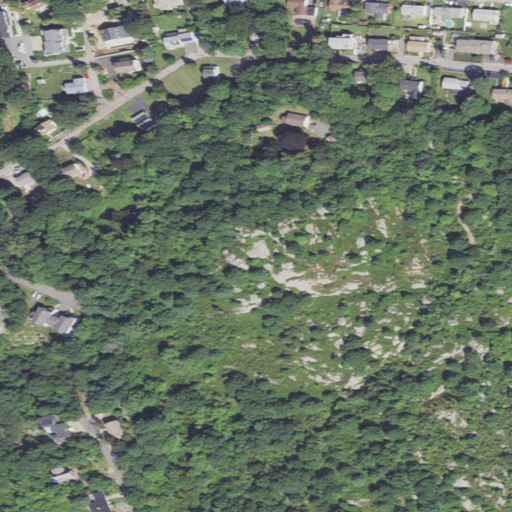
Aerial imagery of mountain in Massachusetts named Sunset Hill containing low intensity development, deciduous forest, open development, medium intensity development, grassland, mixed forest, high intensity development, and woody wetlands